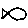
Label: fish